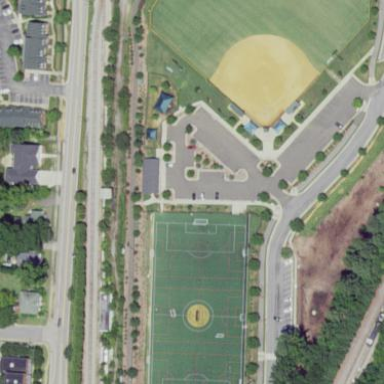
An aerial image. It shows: Grassy pitch designated for soccer and lacrosse.